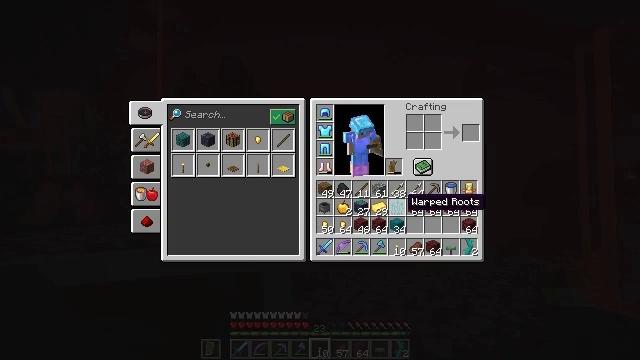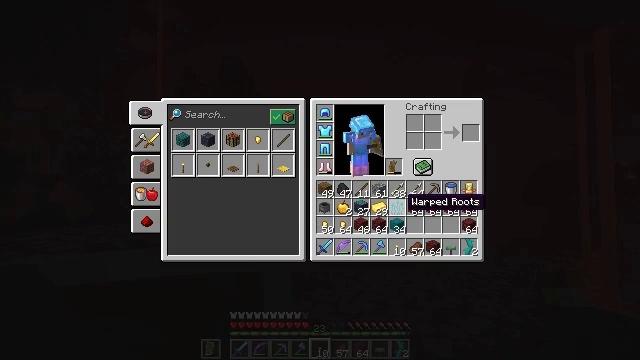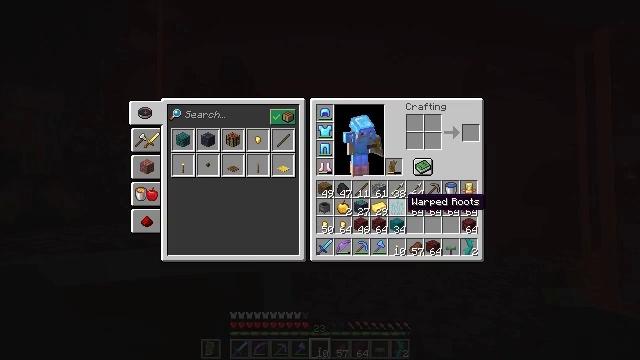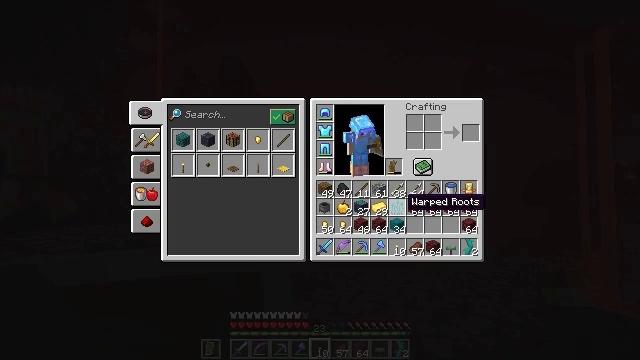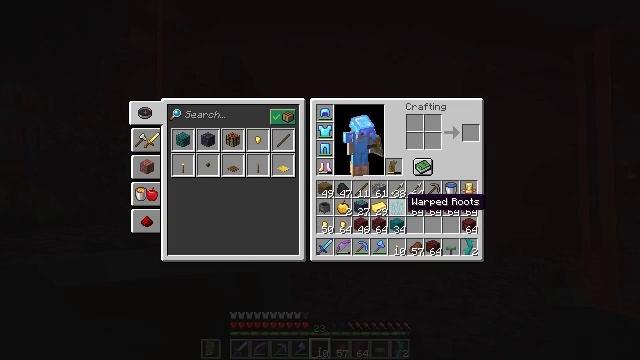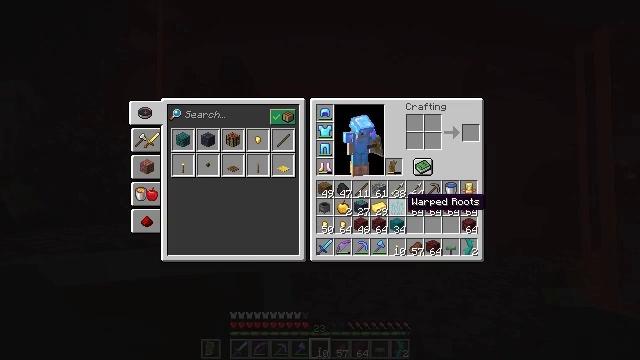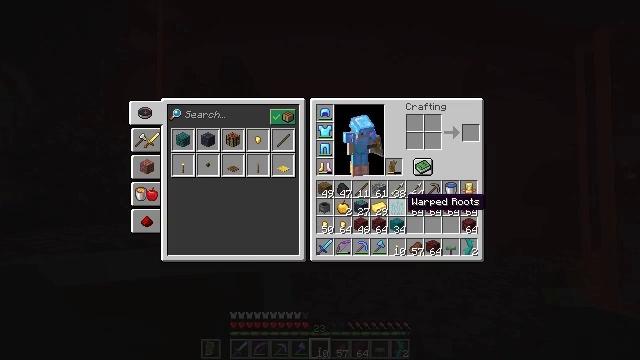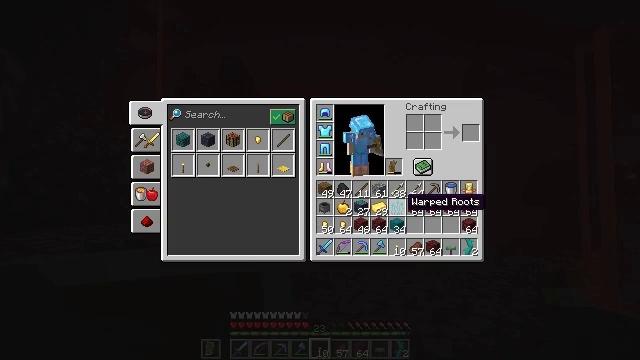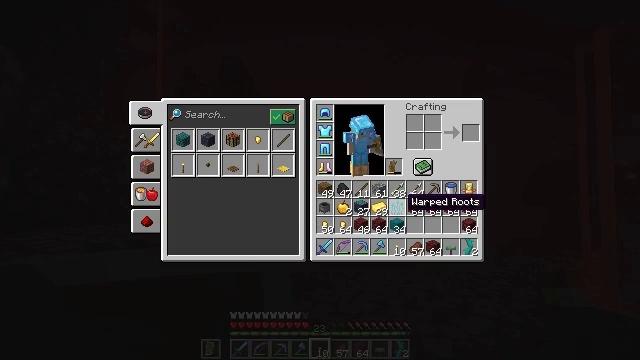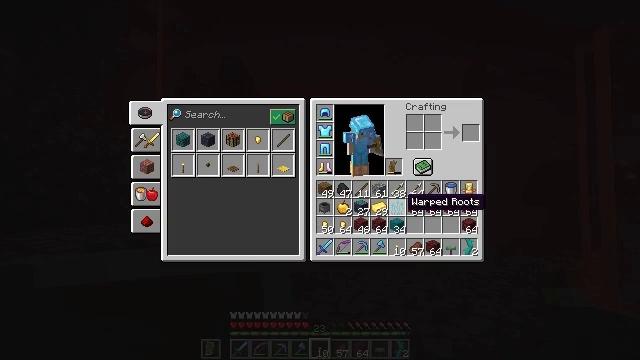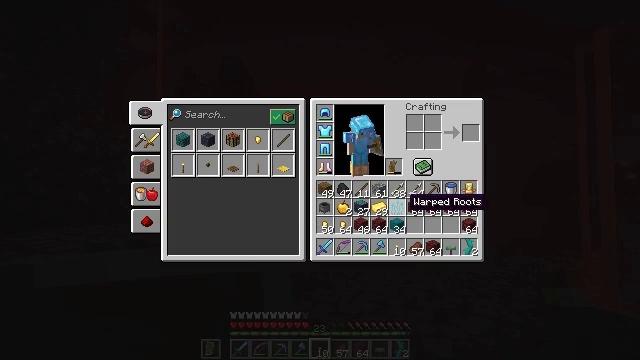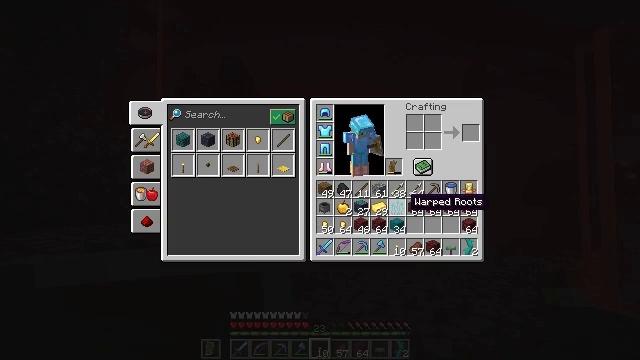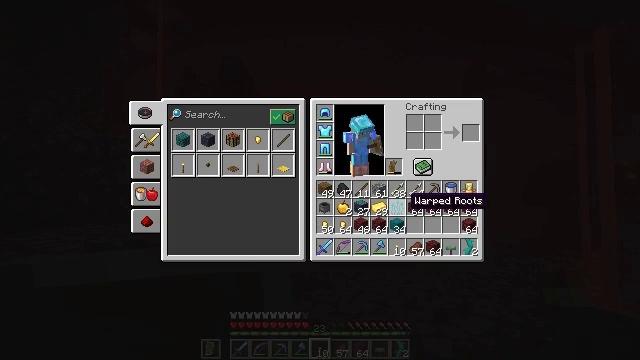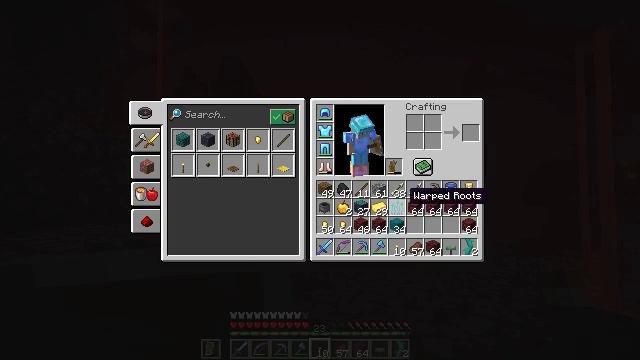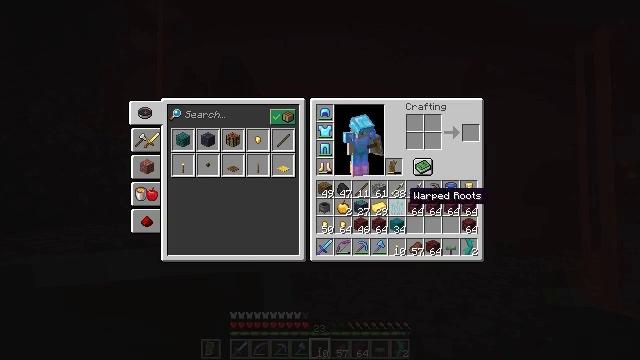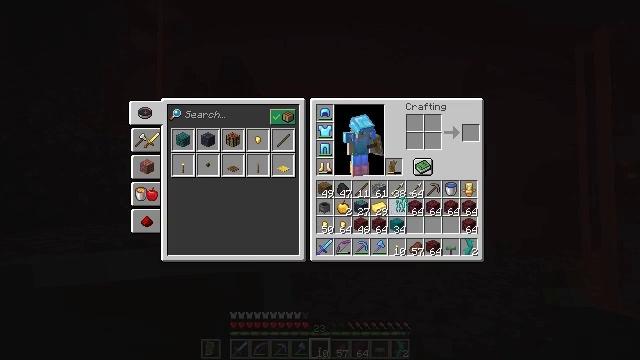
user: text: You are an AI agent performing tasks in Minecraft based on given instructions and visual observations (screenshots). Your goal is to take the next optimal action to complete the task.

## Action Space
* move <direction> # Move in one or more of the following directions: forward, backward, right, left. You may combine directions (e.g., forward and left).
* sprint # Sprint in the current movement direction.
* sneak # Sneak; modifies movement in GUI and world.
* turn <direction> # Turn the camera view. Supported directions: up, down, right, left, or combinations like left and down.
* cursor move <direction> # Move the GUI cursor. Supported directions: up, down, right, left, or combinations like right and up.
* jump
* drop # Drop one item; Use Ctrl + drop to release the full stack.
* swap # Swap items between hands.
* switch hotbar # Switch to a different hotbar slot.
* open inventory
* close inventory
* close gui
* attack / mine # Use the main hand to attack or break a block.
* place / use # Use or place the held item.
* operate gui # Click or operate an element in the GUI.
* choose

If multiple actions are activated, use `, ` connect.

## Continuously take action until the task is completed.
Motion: motion action
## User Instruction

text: Drop warped roots.
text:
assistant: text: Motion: no_op
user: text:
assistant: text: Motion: no_op
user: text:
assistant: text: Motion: no_op
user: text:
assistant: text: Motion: no_op
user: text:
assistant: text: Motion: no_op
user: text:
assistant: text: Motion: no_op
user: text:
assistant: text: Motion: no_op
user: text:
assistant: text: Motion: no_op
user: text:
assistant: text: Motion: no_op
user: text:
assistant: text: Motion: no_op
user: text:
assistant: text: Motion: no_op
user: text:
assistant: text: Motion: no_op
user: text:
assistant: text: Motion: no_op
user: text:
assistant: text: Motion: no_op
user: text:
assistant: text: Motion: operate gui
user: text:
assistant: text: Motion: operate gui
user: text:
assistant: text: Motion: cursor move right and down
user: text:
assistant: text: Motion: cursor move right and down
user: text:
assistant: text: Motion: cursor move right
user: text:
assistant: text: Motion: cursor move right and up
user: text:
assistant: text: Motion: cursor move up, operate gui
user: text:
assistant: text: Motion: operate gui
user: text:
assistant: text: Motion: operate gui
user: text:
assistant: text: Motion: no_op
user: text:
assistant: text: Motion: no_op
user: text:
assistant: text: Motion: no_op
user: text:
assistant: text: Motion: cursor move left and down
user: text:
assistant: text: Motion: cursor move left and down
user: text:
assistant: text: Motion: cursor move left and down
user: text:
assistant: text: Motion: no_op